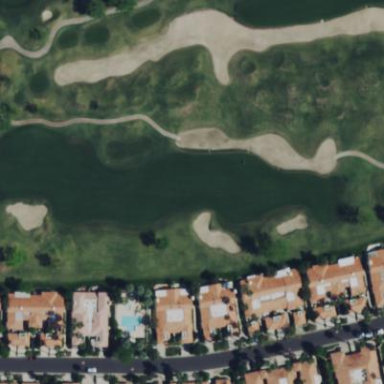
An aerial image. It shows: Golf fairway surrounded by grass.